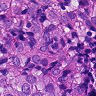
Metastatic tissue present: yes